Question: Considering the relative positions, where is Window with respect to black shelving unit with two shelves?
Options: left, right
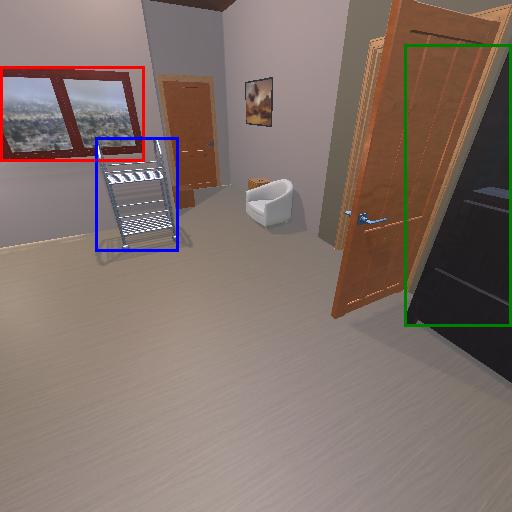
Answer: left